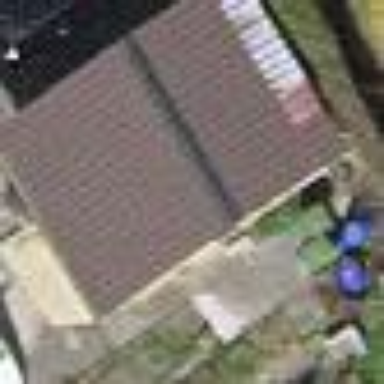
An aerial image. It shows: Garage building.